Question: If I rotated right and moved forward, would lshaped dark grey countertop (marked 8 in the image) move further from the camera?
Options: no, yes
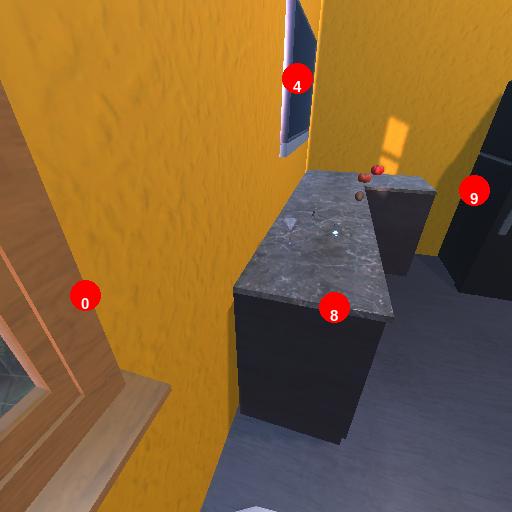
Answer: no